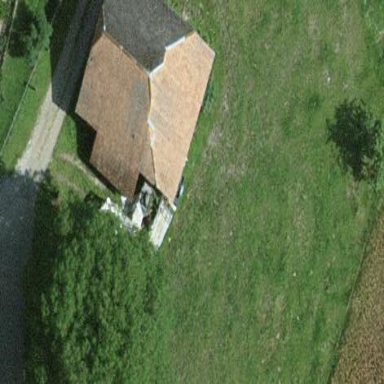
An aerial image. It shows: Rural barn.